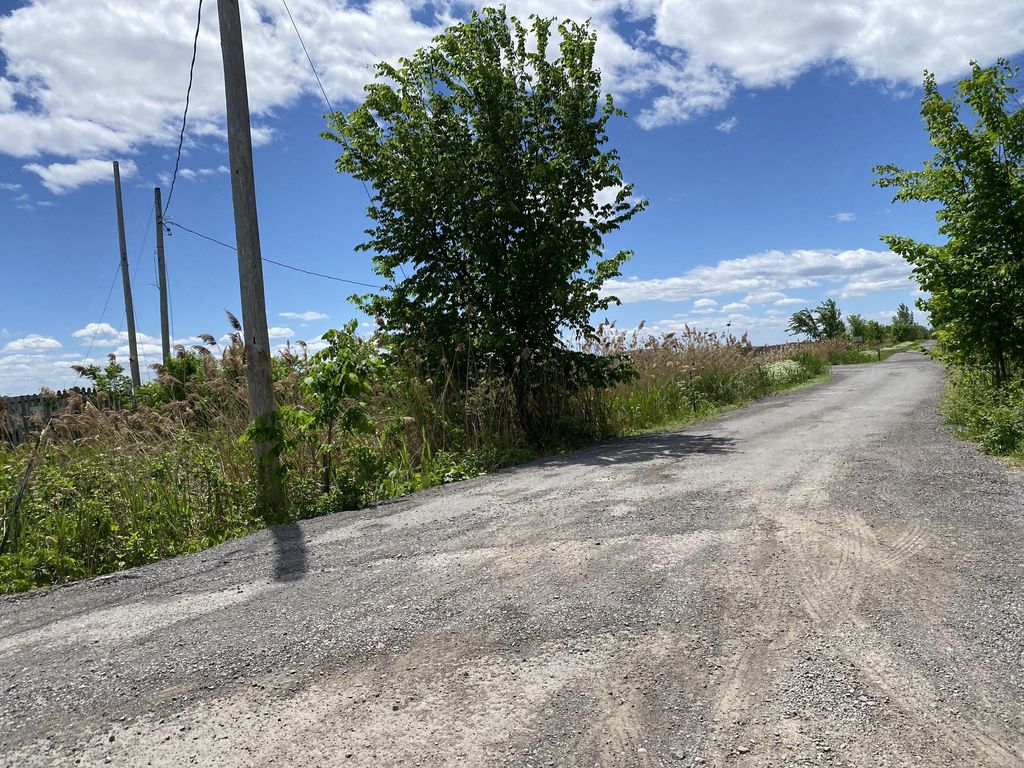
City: montreal